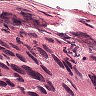
Metastatic tissue present: yes